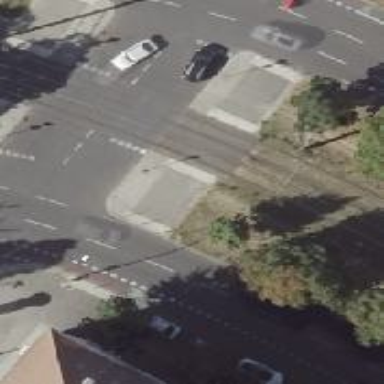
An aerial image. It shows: Uncontrolled tram crossing.